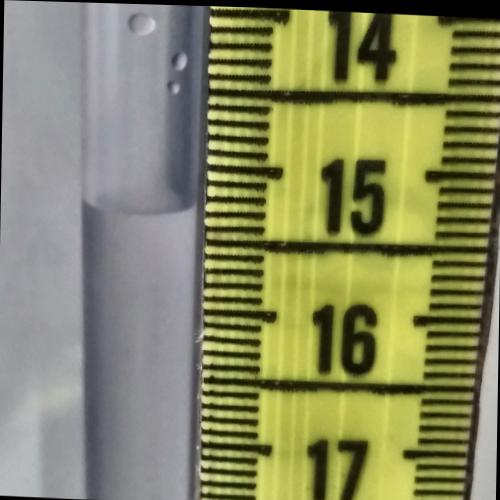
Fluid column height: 15.3 cm